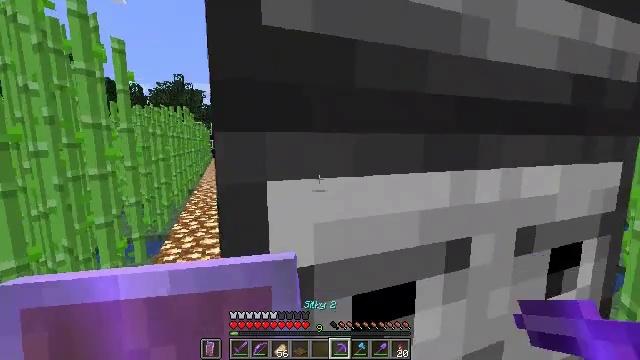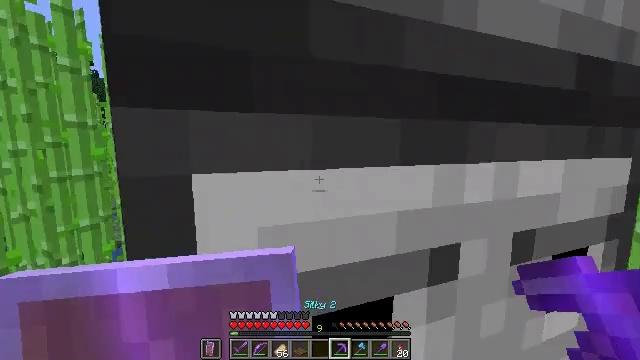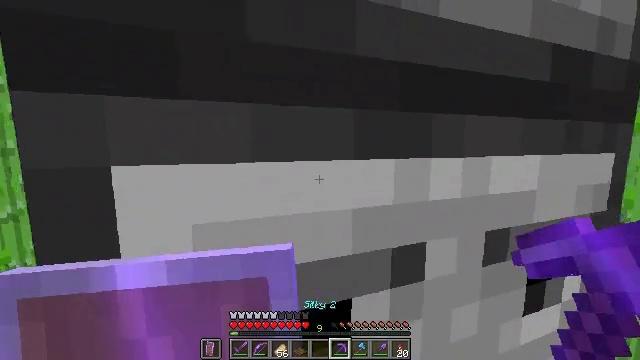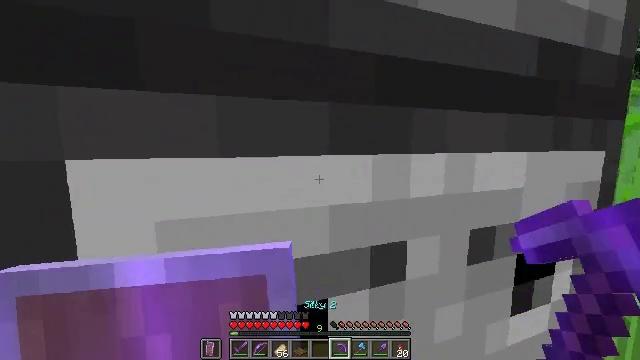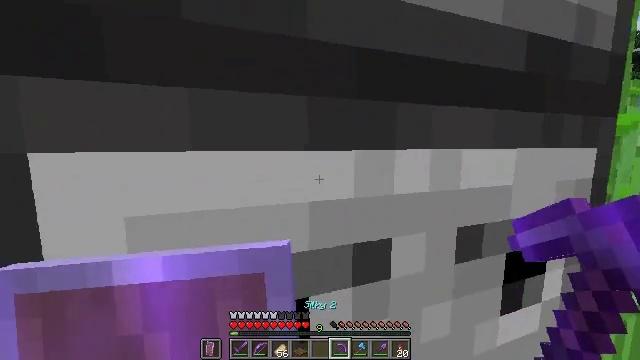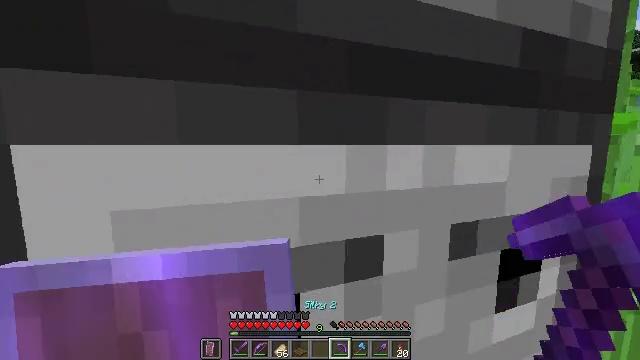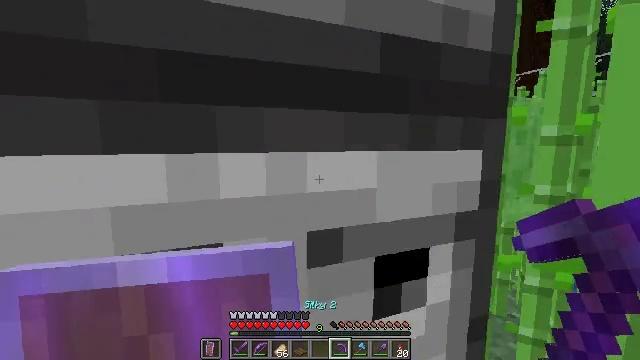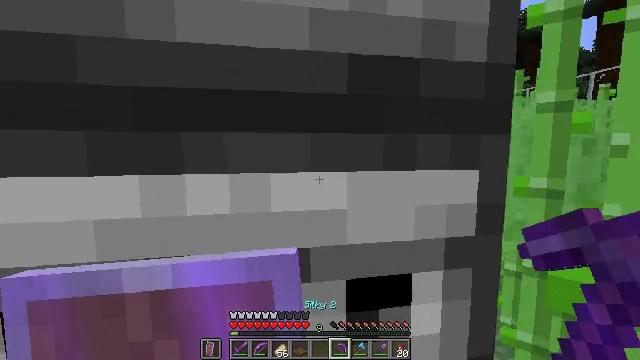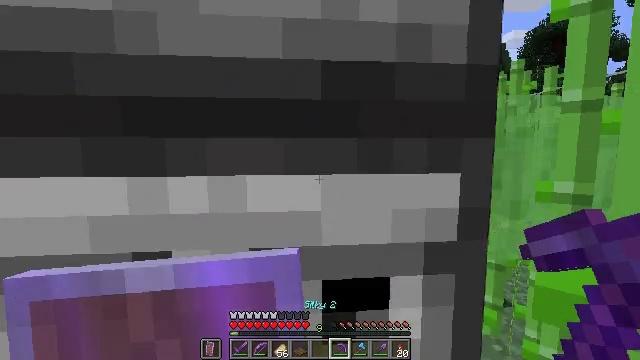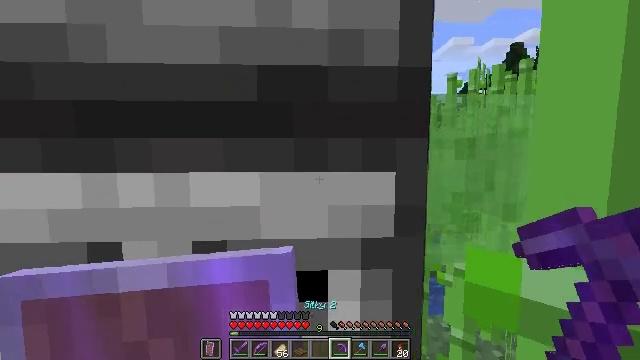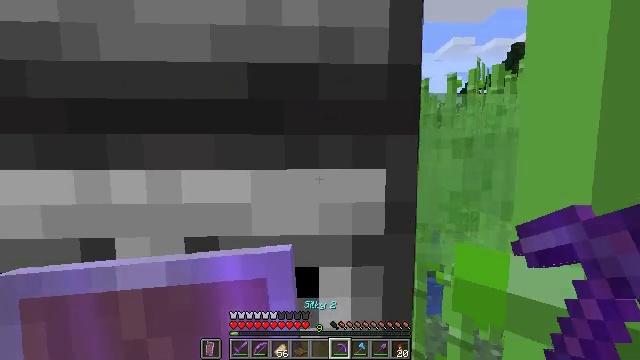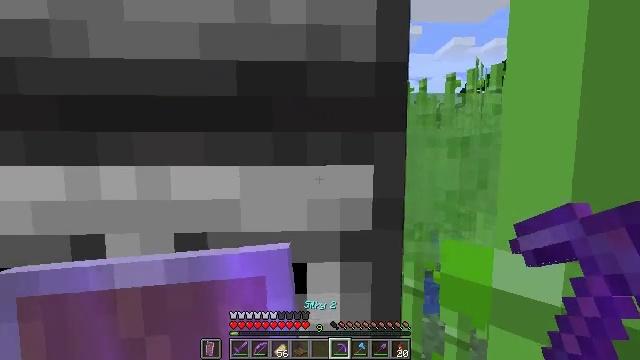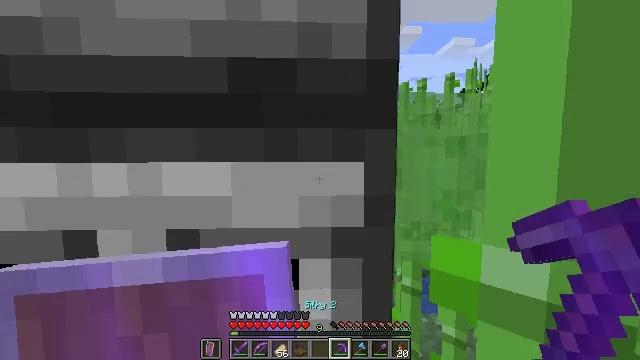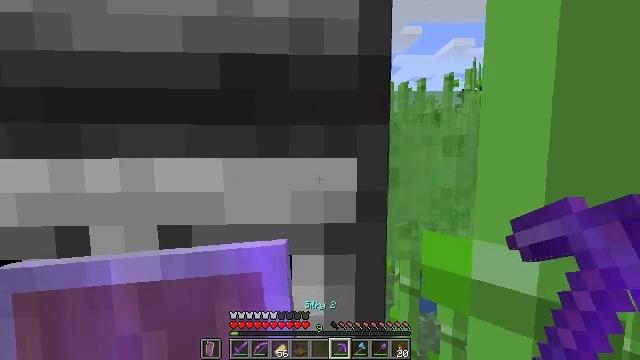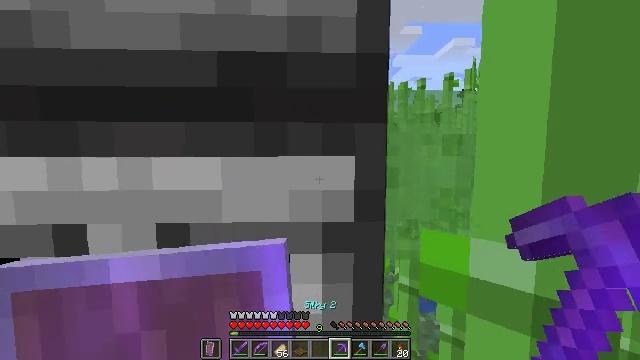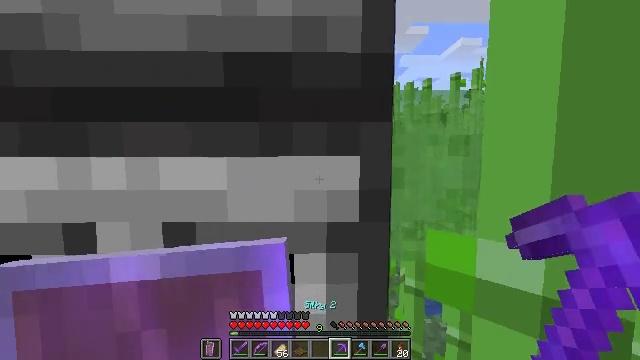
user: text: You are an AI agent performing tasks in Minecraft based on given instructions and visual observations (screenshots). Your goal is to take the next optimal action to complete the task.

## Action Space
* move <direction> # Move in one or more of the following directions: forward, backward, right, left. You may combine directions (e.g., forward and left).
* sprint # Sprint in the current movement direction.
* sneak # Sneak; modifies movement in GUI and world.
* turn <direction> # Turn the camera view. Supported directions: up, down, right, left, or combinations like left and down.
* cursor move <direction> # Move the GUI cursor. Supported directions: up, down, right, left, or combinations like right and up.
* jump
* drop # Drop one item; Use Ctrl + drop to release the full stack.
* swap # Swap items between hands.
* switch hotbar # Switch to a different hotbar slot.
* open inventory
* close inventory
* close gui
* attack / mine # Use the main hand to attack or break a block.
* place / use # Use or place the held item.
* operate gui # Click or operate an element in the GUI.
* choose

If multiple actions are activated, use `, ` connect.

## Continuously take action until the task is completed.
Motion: motion action
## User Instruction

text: Attack the observer device.
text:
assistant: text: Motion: move forward
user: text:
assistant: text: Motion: no_op
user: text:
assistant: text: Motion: no_op
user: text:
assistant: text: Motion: no_op
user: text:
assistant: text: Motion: move right
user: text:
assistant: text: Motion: move right
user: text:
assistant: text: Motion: move right, turn left and up
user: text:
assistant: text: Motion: turn left
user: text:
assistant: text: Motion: turn left
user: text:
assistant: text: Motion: no_op
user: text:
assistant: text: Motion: no_op
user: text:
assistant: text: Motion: no_op
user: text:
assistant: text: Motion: no_op
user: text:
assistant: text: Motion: no_op
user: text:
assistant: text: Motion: turn left
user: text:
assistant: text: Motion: turn left
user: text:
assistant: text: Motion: turn left
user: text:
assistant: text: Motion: no_op
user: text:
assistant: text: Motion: no_op
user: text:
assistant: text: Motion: move left
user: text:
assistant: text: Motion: move left
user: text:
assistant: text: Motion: move left, turn right
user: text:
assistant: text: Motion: turn right
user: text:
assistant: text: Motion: no_op
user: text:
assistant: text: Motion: no_op
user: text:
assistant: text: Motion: no_op
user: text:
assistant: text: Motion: turn right
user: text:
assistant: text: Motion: turn right
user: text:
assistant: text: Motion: turn right
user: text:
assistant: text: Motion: no_op